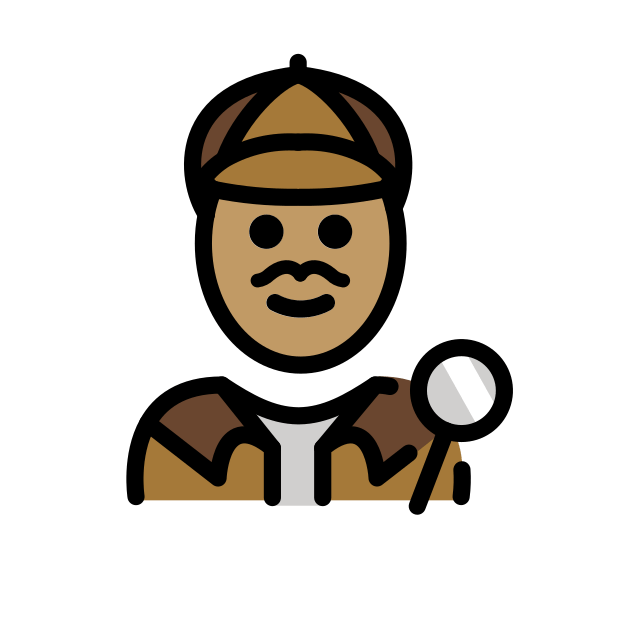
man detective: medium skin tone